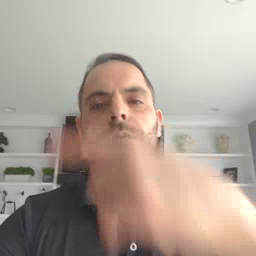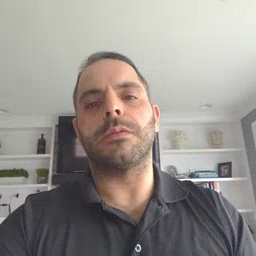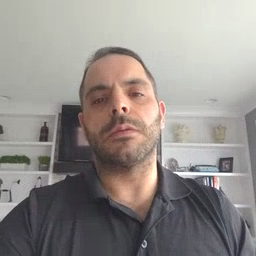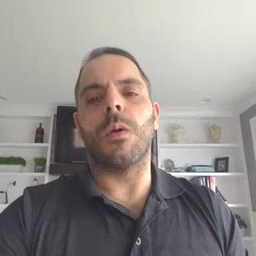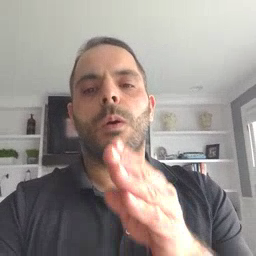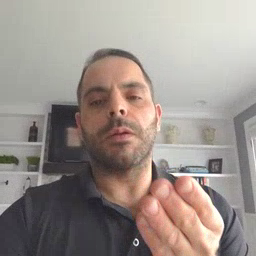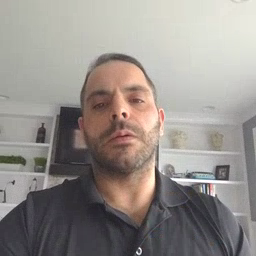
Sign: open